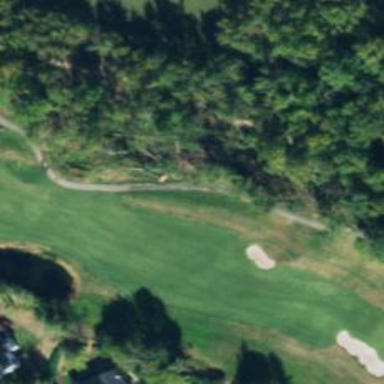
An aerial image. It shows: View of golf hole.